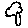
Label: tree